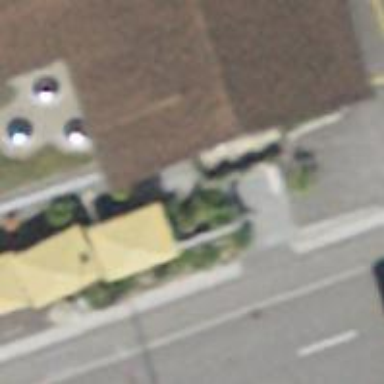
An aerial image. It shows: Restaurant.